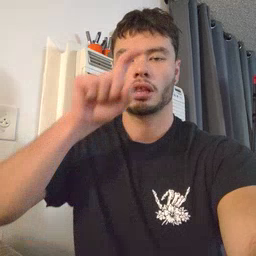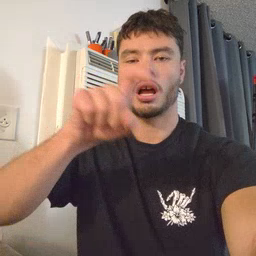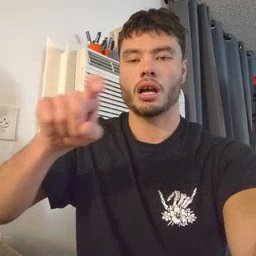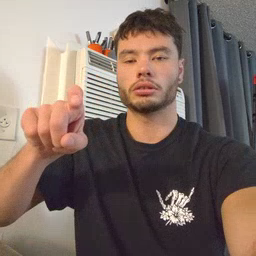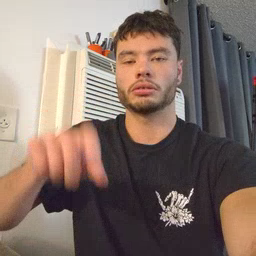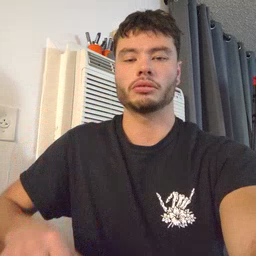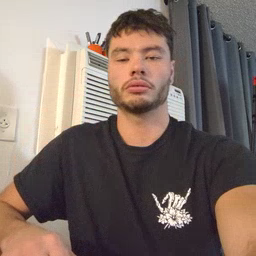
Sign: closet